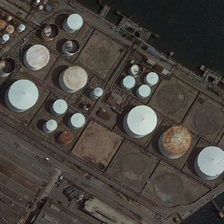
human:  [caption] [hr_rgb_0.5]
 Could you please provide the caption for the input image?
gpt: many storage tanks are near a piece of water .

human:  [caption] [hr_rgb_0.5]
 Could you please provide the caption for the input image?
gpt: many storage tanks are near a piece of water .

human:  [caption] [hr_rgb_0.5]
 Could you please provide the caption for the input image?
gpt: a large number of different sizes of storagetanks on the road in a piece of land .

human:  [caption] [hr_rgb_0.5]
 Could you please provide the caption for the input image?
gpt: a lot of houses and trees are beside a lot of oil tanks .

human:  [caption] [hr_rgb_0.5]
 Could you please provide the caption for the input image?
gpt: a large number of different sizes of storagetanks on the road in a piece of land .